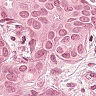
Metastatic tissue present: yes